Question: I would like to change the default "choose file" button in my Rails app. I am using and would like to replace the button by one of the Glyphicons.

Here is the 'div' of 'class' 'form-group' that controls the "choose file" button
'''
<div class="form-group">
<%= f.label :image %><br>
<%= f.file_field :image, class: "form-control" %>
</div>
'''
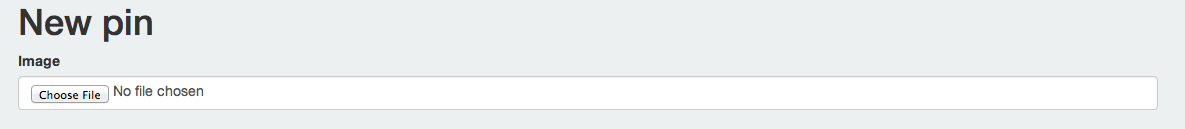
Answer: Something you need to know is this is not a 'Rails' issue - it's an <URL> one. Although it possible, it's more of a hack than a real customization
A good example is <URL>
(you'll have to register & click on the "profile" button at top right):

Customizing the 'file input' button isn't actually viable as you'd want - you basically need to hide the button & replace it with your own element, which can be then bound to a JS event.
--
posted an epic <URL> in the comments - props to him!!
We used <URL> for our button - basically allows us to select the file & upload at the same time. Truly amazing:
'''
#app/views/your_controller/view.html.erb
<div class="avatar">
<!-- New Avatar Upload Form -->
<%= form_for :upload, :html => {:multipart => true, :id => "avatar"}, :method => :put, url: profile_path(current_user.id), "data_id" => current_user.id do |f| %>
<div class="btn btn-success fileinput-button avatar" id="avatar_container">
<%= f.file_field :avatar, :title => "Upload New" %>
<%= image_tag(@user.profile.avatar.url, :width=> '100%', :id => "avatar_img", :alt => name?(@user)) %>
</div>
<% end %>
</div>
#app/assets/javascripts/application.js -> allows to upload directly (no submit)
$('#avatar').fileupload({
url: '/profile/' + $(this).attr('data_id'),
dataType: 'json',
type: 'post',
add: function (e, data) {
//$(".items .avatar .avatar").prepend('<div class="loading" id="avatar_loading"><img src="<%= asset_path("profile/avatar_loading.gif") %>"></div>');
//$('#avatar_loading').fadeIn('100');
$(this).avatar_loading('avatar_loading');
data.submit();
},
success: function (data, status) {;
$("#avatar_img").fadeOut('fast', function() {
$(this).attr("src", data.avatar_url).fadeIn('fast', function(){
$(this).avatar_loading('avatar_loading');
});
});
}
});
'''